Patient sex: M
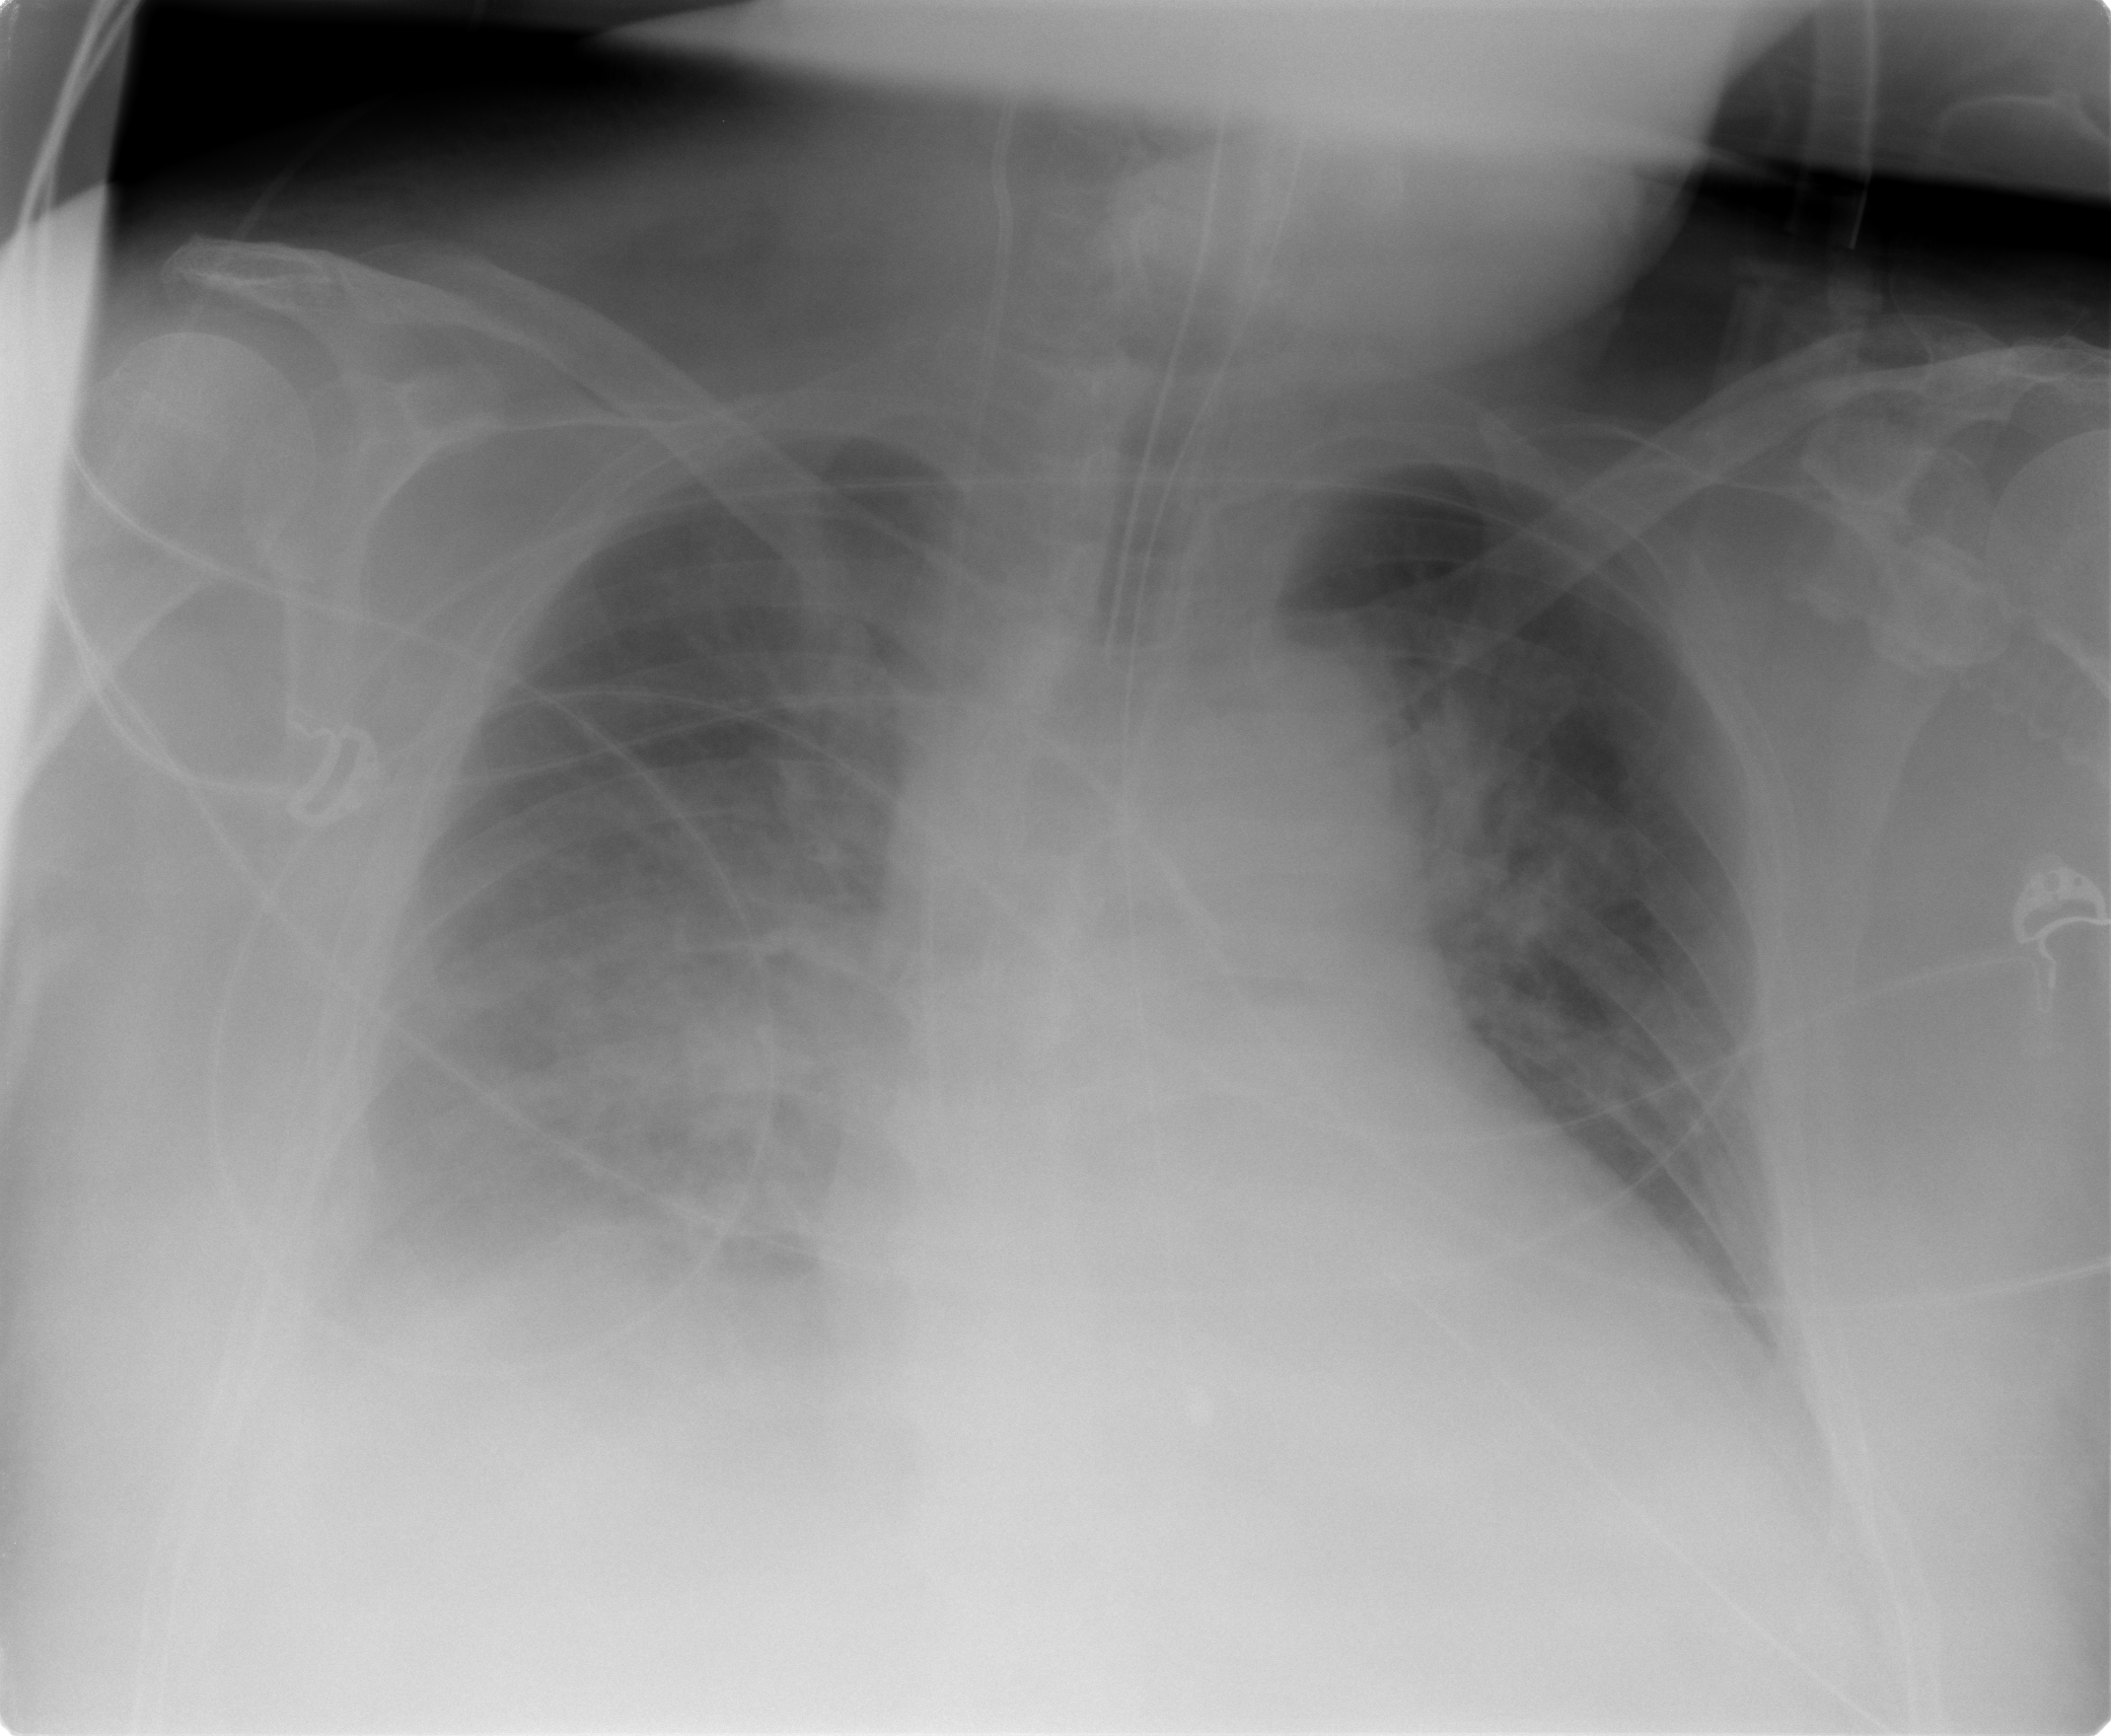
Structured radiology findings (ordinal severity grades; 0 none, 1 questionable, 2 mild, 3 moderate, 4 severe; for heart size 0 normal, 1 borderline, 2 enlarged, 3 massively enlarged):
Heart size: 2
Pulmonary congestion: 2
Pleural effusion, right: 3
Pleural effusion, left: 1
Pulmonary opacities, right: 3
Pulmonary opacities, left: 2
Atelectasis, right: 2
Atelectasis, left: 2